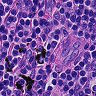
Metastatic tissue present: no